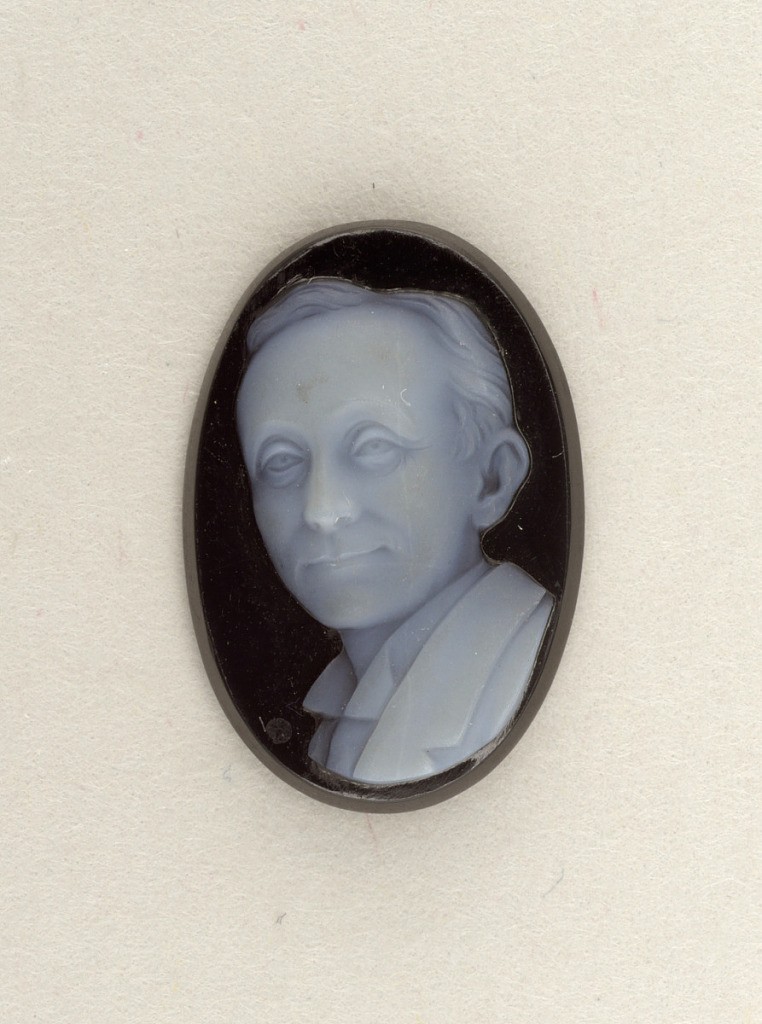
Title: Cameo
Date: late 19th century
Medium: Paste
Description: Head of amn three-quarters to the left.  Upright oval, white on black.